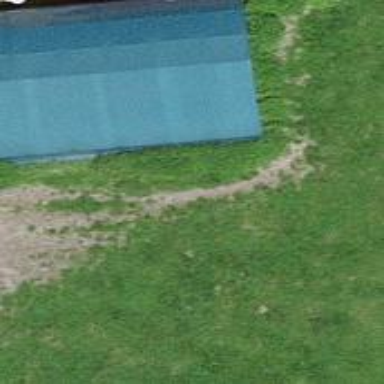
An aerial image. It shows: Shed building.